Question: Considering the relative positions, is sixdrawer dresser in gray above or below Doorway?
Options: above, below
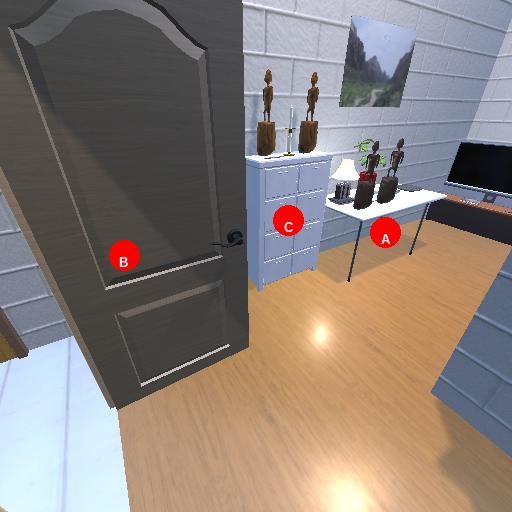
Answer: above